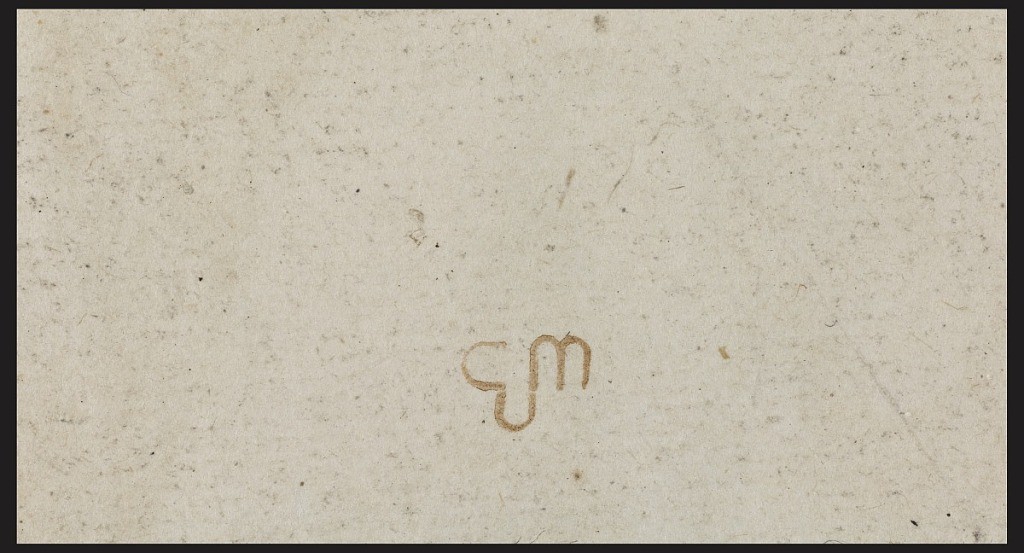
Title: The Virgin Sitting by a Wall
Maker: Albrecht Dürer, German, 1471–1528
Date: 1514
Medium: Engraving on white laid paper
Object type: Print
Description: In the foreground, the Virgin is seated, facing left, holding the infant Jesus with an apple in his hand on her knees.  A purse and a bunch of keys are suspended from the Virgin's girdle. The background is a view of a town. Behind the group at right, is a stone wall inscribed with the artist's monogram and the date "1514".